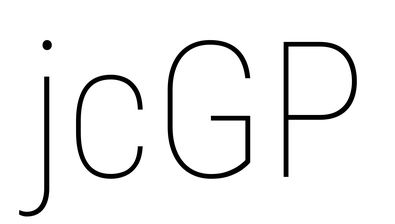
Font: Roboto_Condensed_Thin